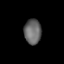
Tissue: lung
Cell type: Smooth muscle cells
Senescence score: 0.6294
Nuclear area (px): 419
Mean DAPI intensity: 102.582